Aerial crown-view tile of a tropical tree (Barro Colorado Island, Panama), acquired 20241112:
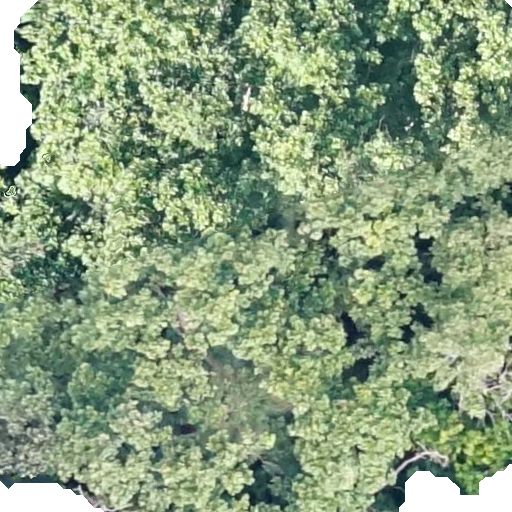
Species: Anacardium excelsum
GBIF accepted scientific name: Anacardium excelsum
Crown area: 522.808 m²